Question: I have had GROUP_CONCAT in MySQL database, so I have created view where is a row of an array of images. here it is:

I am using PHP CodeIgniter and I try to display this images on my page, but there is some problem: it shows only those images, which are not in an array in the table row.
here is my code to display:
'''
<?php foreach ($get_hotels as $geth) { ?>
<td><img src="<?php echo base_url()."uploads/hotels/".trim(str_replace(",", " ", $geth->hotel_images));?>" width="73" height="53"></td>
<?php } ?>
'''
So, my question is how to display pictures in same '<td>' as an array? any suggestions?
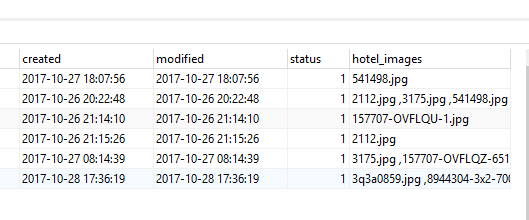
Answer: You can try the following method:
'''
<?php
foreach($get_hotels as $geth):
$images = explode(',', $geth->hotel_images);
foreach($images as $image): ?>
<td>
<img src="<?= base_url() . "uploads/hotels/$image"; ?>" width="73" height="53">
</td>
<?php
endforeach; ?>
<?php
endforeach; ?>
'''
This uses explode to separate the values by comma and then, runs a loop over them and prints the image tags.